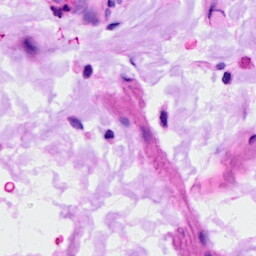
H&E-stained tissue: Ovarian